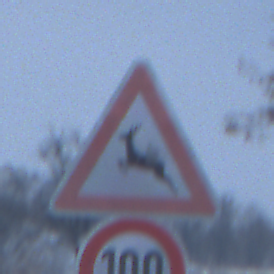
Verkehrszeichen: WildwechselRechts
Zusatzzeichen unten: Geschwindigkeit100
Umgebung: Outdoor, Nature
Tageszeit: Midday
Wetter: Overcast
Licht: Natural
Jahreszeit: Winter
Kontrast: LowContrast